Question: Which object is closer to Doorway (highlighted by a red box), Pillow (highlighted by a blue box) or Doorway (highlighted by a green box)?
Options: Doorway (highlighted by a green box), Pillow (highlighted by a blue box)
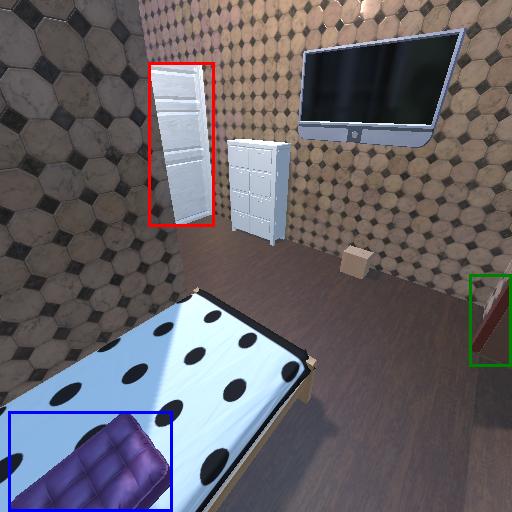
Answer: Doorway (highlighted by a green box)